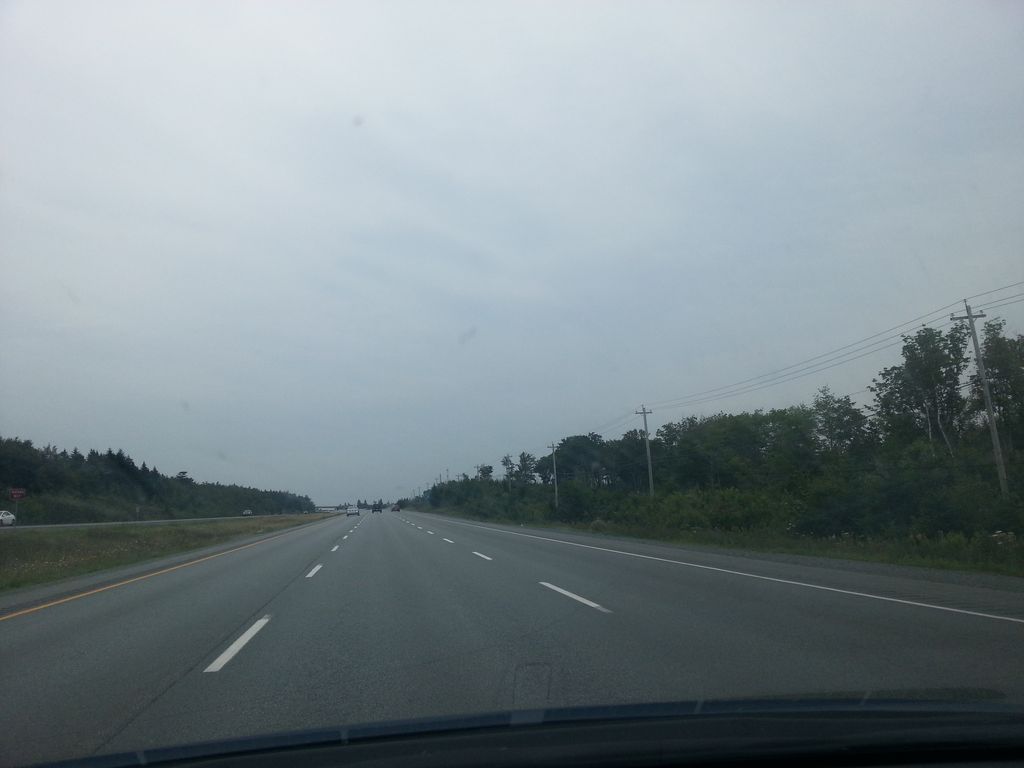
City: halifax